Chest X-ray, PA view. Patient: 42 years old, sex M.
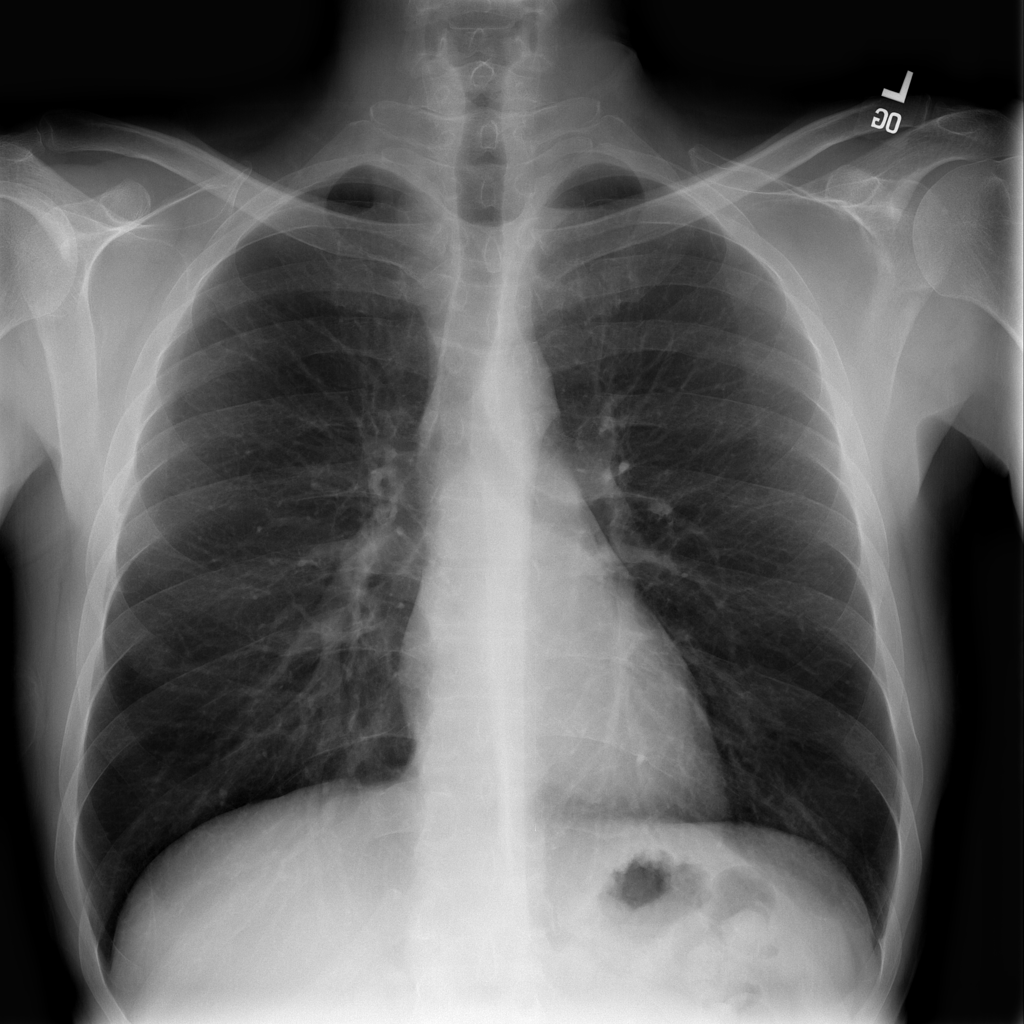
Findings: Infiltration